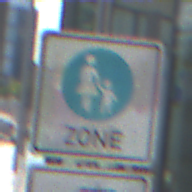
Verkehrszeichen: BeginnFussgaengerzone
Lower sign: MehrspurigeFahrzeugeFrei1
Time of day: MorningAfternoon
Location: Outdoor (Urban)
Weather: PartlyCloudy
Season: NotSpecified
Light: Natural